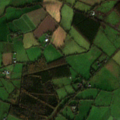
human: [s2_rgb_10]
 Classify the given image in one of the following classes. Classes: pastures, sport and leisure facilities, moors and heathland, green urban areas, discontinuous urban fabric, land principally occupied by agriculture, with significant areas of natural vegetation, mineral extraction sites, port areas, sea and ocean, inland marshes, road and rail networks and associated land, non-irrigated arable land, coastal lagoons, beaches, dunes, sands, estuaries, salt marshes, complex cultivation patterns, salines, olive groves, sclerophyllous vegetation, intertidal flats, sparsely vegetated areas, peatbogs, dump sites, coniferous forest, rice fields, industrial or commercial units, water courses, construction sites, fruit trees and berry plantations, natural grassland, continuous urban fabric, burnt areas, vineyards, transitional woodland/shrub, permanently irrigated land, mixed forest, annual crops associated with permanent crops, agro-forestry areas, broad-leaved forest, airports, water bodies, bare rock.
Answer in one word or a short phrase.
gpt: non-irrigated arable land, pastures, coniferous forest